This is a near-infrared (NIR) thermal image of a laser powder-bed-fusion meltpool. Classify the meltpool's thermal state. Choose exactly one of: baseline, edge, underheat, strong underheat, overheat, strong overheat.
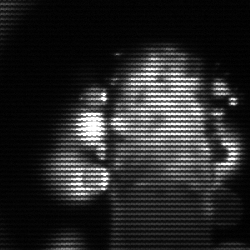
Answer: strong underheat